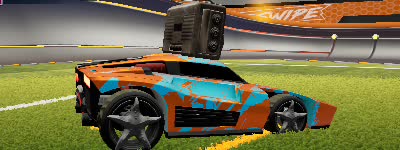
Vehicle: breakout